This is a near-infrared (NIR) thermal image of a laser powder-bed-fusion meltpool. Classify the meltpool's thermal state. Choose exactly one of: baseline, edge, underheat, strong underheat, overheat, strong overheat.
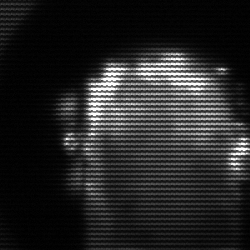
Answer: baseline